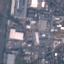
Land use / land cover: Industrial